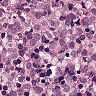
Metastatic tissue present: yes